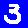
Digit: 3